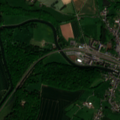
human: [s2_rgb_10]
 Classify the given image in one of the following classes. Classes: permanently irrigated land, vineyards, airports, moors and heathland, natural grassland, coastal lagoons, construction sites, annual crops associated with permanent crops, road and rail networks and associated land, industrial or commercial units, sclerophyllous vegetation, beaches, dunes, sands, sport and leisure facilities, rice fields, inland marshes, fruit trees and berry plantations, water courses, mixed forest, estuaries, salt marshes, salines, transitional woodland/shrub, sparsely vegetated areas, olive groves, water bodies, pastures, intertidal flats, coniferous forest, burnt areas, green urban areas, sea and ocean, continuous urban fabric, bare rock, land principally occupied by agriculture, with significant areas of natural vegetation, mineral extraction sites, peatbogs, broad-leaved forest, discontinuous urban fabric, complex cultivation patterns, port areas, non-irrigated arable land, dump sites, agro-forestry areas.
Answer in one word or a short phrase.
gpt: discontinuous urban fabric, non-irrigated arable land, pastures, complex cultivation patterns, broad-leaved forest